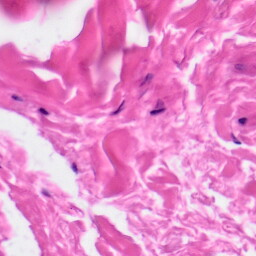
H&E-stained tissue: Skin